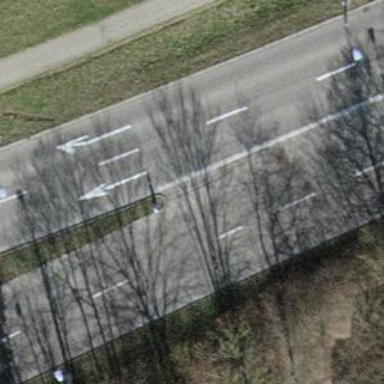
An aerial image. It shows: Secondary road with asphalt surface and trolley wires.